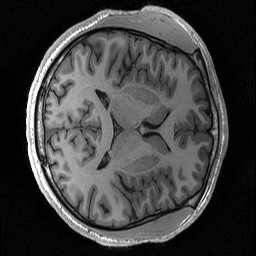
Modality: T1w
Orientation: axial
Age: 20
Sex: male
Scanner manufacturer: siemens
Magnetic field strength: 3 T
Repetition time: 2.53 s
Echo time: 0.00219 s